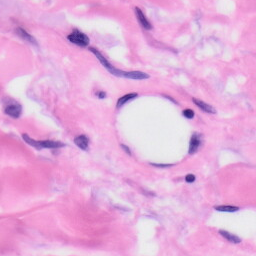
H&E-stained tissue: Skin